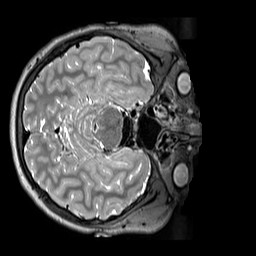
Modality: T2w
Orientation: axial
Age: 10
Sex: female
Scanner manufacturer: siemens
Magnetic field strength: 3 T
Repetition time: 3.2 s
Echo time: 0.408 s